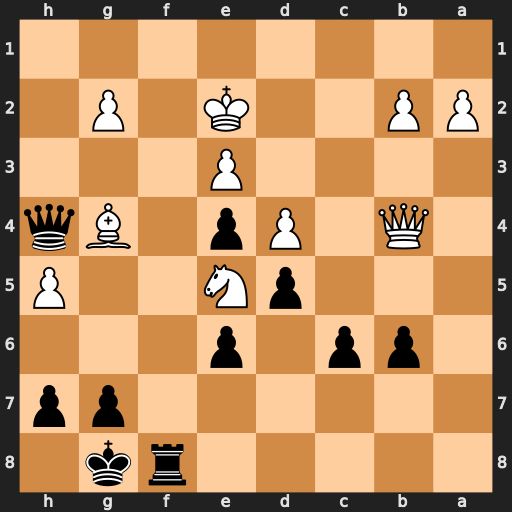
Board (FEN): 5rk1/6pp/1pp1p3/3pN2P/1Q1Pp1Bq/4P3/PP2K1P1/8
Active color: b
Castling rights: -
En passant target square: -
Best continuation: Rf2+ Kd1 Qh1+ Qe1 Rf1 Qxf1 Qxf1+